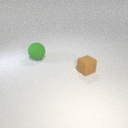
small brown rubber cube in front of large green rubber sphere